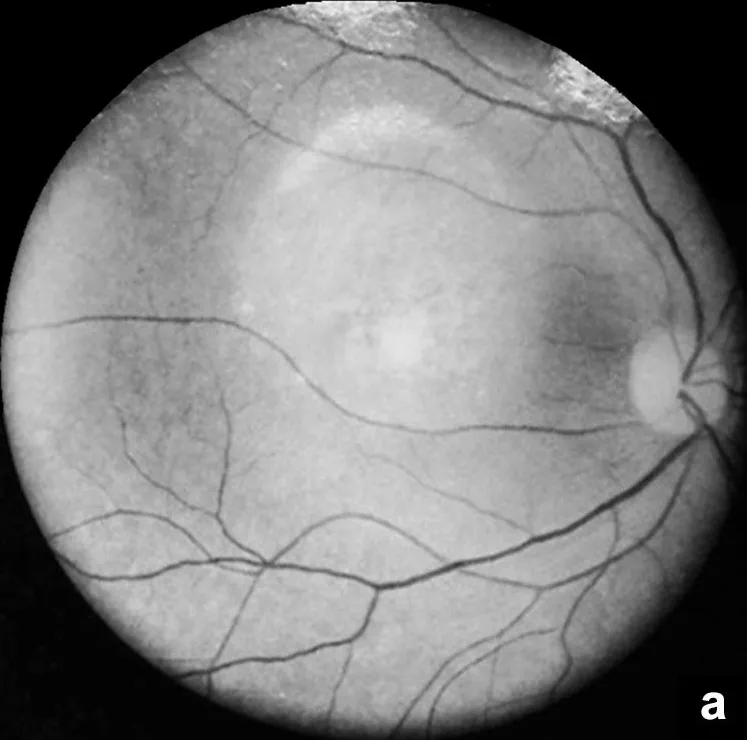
Red-free light fundus photography.
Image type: ophthalmic_imaging (fundus_photograph)